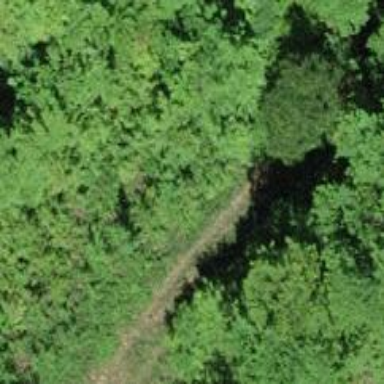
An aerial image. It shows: Unpaved track with grade 4 quality.